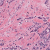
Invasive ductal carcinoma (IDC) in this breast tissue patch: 1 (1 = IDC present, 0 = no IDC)